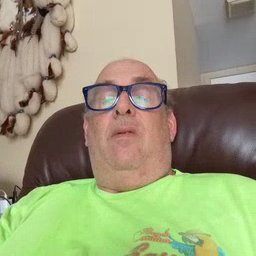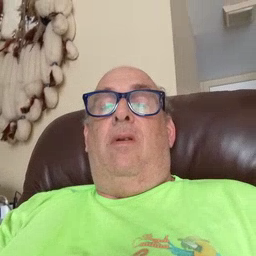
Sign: later